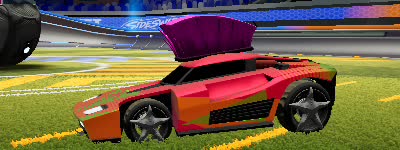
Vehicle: breakout